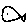
Label: fish